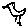
Label: bird